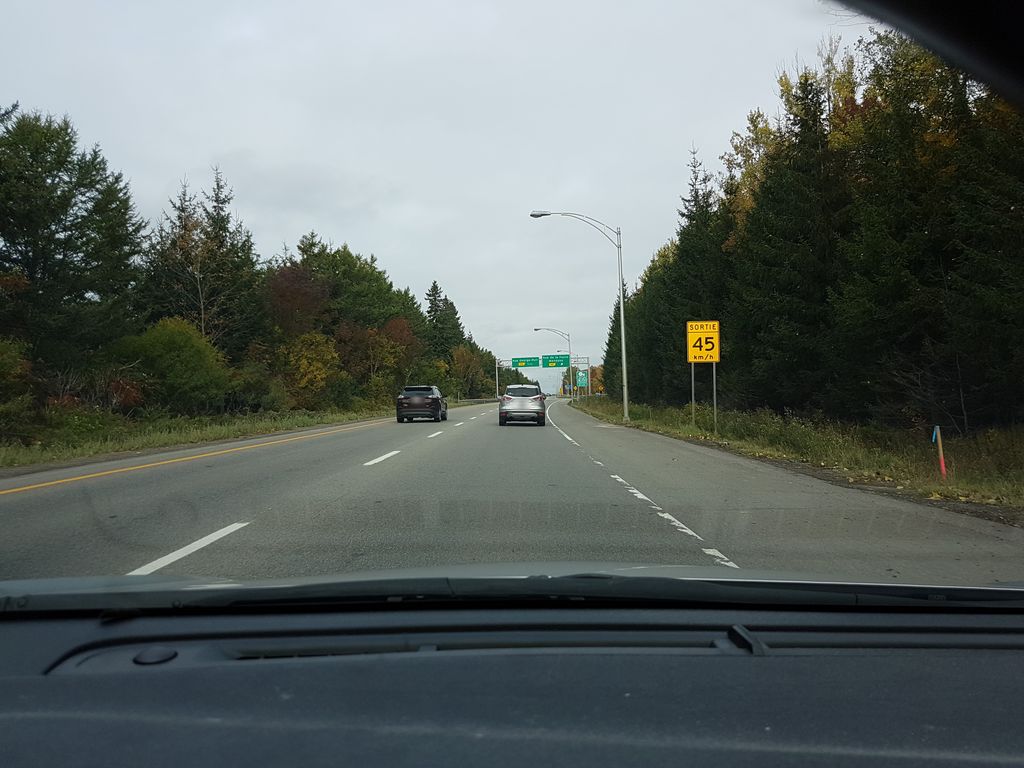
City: quebec_city